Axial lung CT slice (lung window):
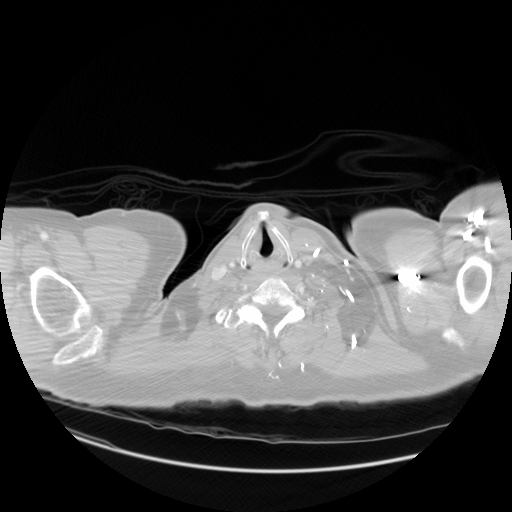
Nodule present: no